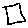
Label: square